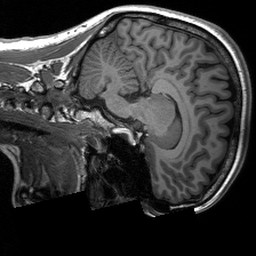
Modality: T1w
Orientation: sagittal
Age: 22
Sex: female
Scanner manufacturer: siemens
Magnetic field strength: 3 T
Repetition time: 2.3 s
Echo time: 0.00233 s